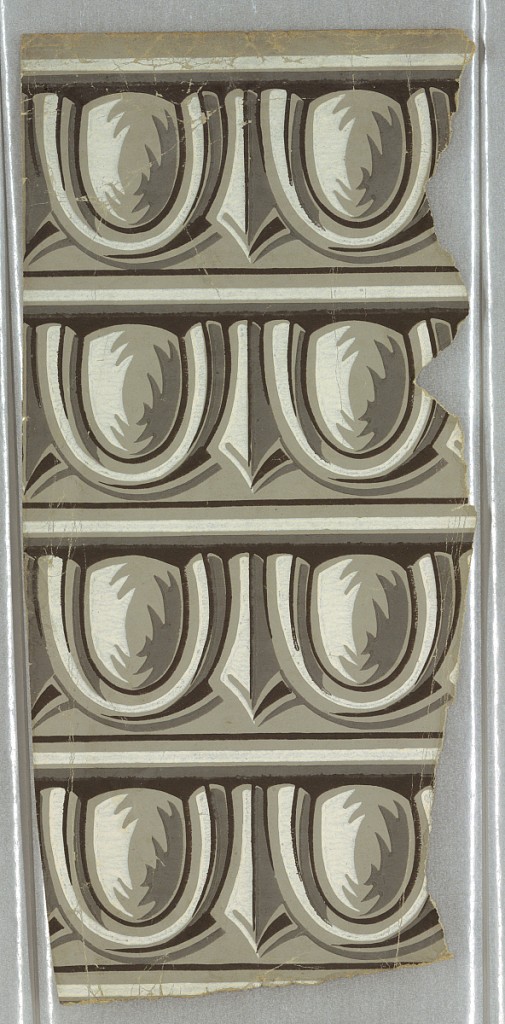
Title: Border
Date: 1870–75
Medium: Machine-printed paper
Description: Small portion of an egg-and-dart architectural molding, printed four across.